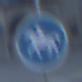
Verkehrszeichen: Reitweg
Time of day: Dawn
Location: Outdoor (Urban)
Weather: Clear
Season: NotSpecified
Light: Natural